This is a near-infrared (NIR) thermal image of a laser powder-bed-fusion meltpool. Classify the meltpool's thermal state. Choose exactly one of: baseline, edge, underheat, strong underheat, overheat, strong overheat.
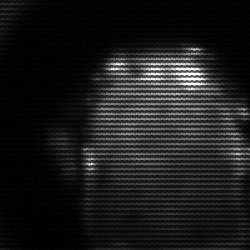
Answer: baseline